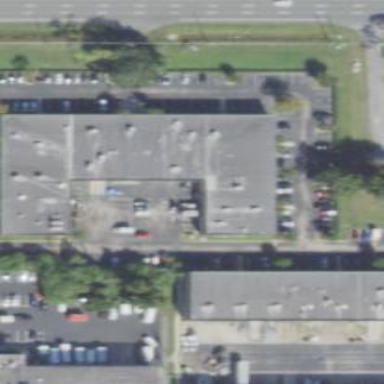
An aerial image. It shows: Commercial building.